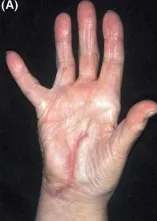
(A and B) Right hand 13 months after initial surgery and 1 month after repair of deep motor branch of ulnar nerve. There is visible clawing of the little and ring fingers, a positive Wartenberg's sign and wasting of the hypothenar eminence.
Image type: medical_photograph (skin_photograph)